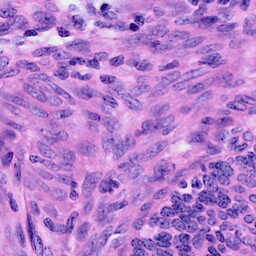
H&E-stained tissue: Cervix